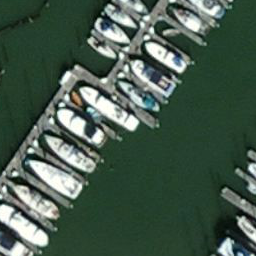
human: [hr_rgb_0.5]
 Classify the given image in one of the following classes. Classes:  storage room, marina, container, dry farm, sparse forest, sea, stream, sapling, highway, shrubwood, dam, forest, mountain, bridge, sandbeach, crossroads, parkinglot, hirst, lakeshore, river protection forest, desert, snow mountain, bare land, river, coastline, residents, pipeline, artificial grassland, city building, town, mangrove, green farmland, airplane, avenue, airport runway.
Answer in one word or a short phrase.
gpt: marina